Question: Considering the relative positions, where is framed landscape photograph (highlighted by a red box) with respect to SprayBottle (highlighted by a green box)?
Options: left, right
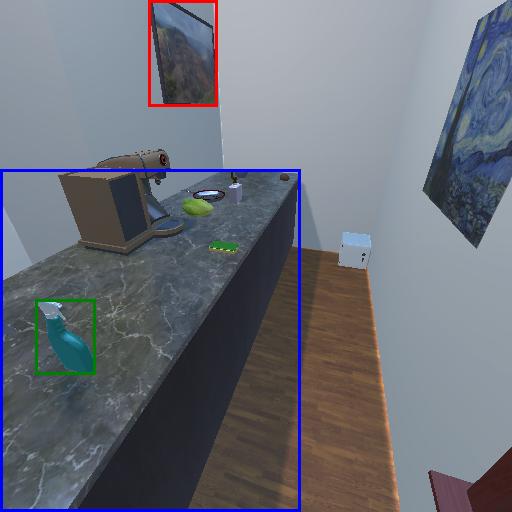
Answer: left